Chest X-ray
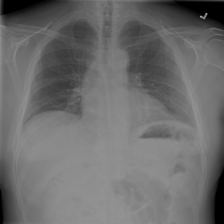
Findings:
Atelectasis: negative
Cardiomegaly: negative
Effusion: negative
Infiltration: negative
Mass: negative
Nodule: negative
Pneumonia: negative
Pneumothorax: negative
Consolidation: negative
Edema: negative
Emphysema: negative
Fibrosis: negative
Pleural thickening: negative
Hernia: negative